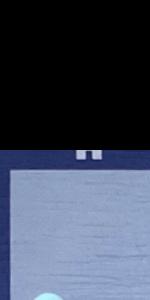
Label: Empty